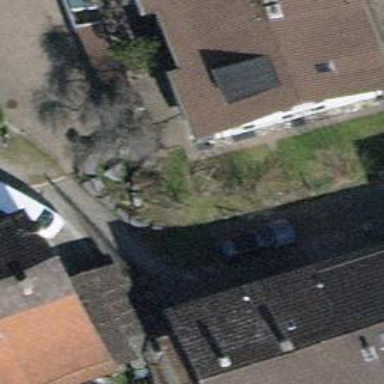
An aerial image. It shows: Driveway made of paving stones.